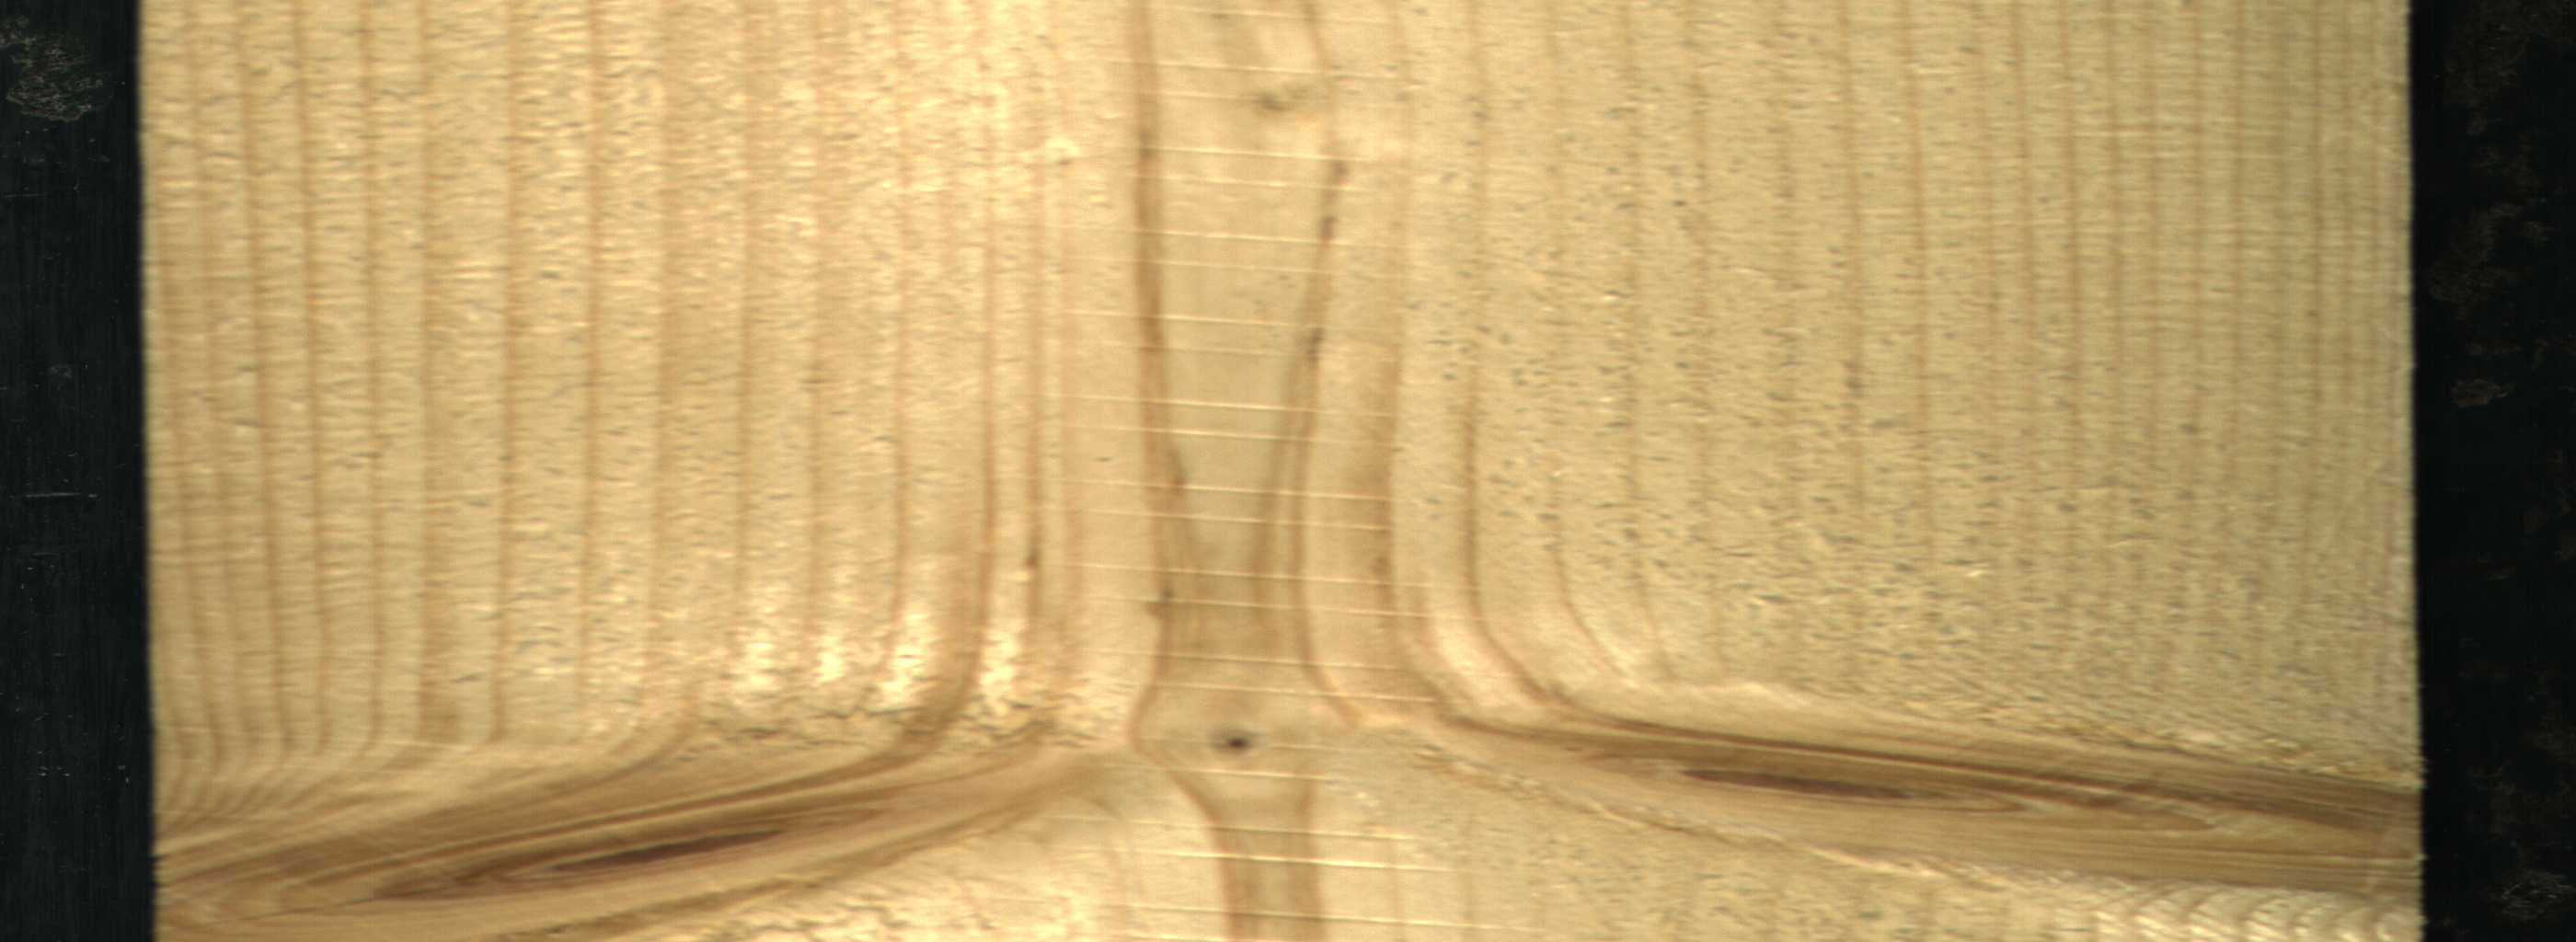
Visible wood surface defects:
Live_Knot
Live_Knot
Live_Knot